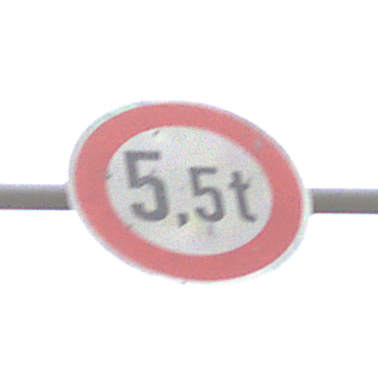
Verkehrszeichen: TatsaechlicheMasse
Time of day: MorningAfternoon
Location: Outdoor (Nature)
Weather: Overcast
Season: NotSpecified
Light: Natural